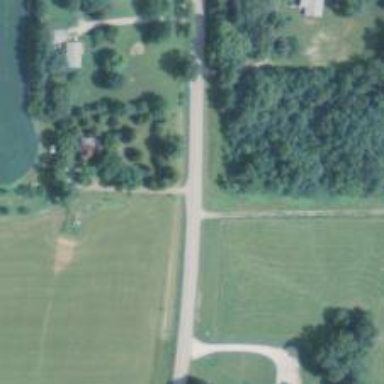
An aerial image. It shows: Secondary road.